Question: Using angular-google-maps 1.0.18
The map loads perfectly fine, problem rises a marker is added. A square containing the marker turns grey in the map. I have tried using solutions suggested in another questions as well. But it is making no difference. Any clues to how to resolve this.

<URL>
Code for reference :
'''
var cities = [
{
city : 'Toronto',
desc : 'This is the best city in the world!',
lat : 43.7000,
long : -79.4000
},
{
city : 'New York',
desc : 'This city is aiiiiite!',
lat : 40.6700,
long : -73.9400
},
{
city : 'Chicago',
desc : 'This is the second best city in the world!',
lat : 41.8819,
long : -87.6278
},
{
city : 'Los Angeles',
desc : 'This city is live!',
lat : 34.0500,
long : -<PHONE>
},
{
city : 'Las Vegas',
desc : 'Sin City...'nuff said!',
lat : 28.65596033103927,
long : 77.2226215342037
}
];
var mapOptions = {
zoom: 4,
center: new google.maps.LatLng(40.0000, -98.0000),
mapTypeId: google.maps.MapTypeId.TERRAIN
}
$scope.map = new google.maps.Map(document.getElementById('map'), mapOptions);
console.log($scope.map);
$scope.markers = [];
var infoWindow = new google.maps.InfoWindow();
var createMarker = function (info){
var marker = new google.maps.Marker({
map: $scope.map,
position: new google.maps.LatLng(info.lat, info.long),
title: info.city
});
marker.content = '<div class="infoWindowContent">' + info.desc + '</div>';
google.maps.event.addListener(marker, 'click', function(){
infoWindow.setContent('<h2>' + marker.title + '</h2>' + marker.content);
infoWindow.open($scope.map, marker);
});
google.maps.event.trigger($scope.map, 'resize');
//$scope.map.setCenter(new google.maps.LatLng(22.<PHONE>, -72.<PHONE>));
$scope.markers.push(marker);
//google.maps.event.trigger($scope.map, 'resize');
}
for (i = 0; i < cities.length; i++){
createMarker(cities[i]);
}
$scope.openInfoWindow = function(e, selectedMarker){
e.preventDefault();
google.maps.event.trigger(selectedMarker, 'click');
}
'''
HTML :
'''
<div>
<div id="map"></div>
<div id="class" ng-repeat="marker in markers | orderBy : 'title'">
<a href="#" ng-click="openInfoWindow($event, marker)">{{marker.title}}</a>
</div>
</div>
'''
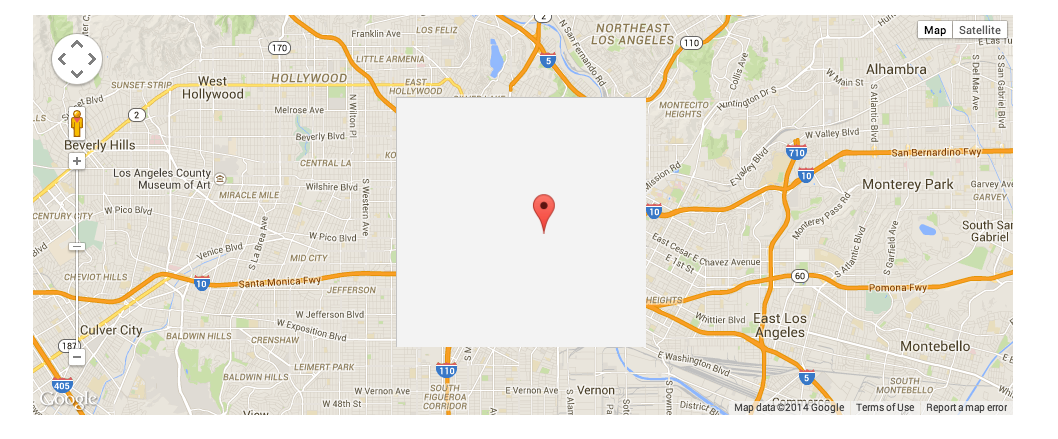
Answer: We had this issue, which looked exactly like the OP's screenshot.
The issue for us was that we were using a javascript library called dropzone which required us to apply CSS styling to 'canvas' as follows:
'''
canvas {
-moz-box-shadow: 3px 3px 3px 0 #e3e3e3;
-webkit-box-shadow: 3px 3px 3px 0 #e3e3e3;
background-color: #f3f3f3;
border: 1px solid #c3c3c3;
box-shadow: 3px 3px 3px 0 #e3e3e3;
height: 100px;
margin: 6px 0 0 6px;
}
'''
This styling was inadvertently being applied to the Google Map canvas, which was causing the 'grey box' to appear on the map when a marker was added.
Remove any styling which would apply to all 'canvas' elements and use a class/id selector instead as appropriate so that you don't inadvertently apply the style to your Google Map canvas.